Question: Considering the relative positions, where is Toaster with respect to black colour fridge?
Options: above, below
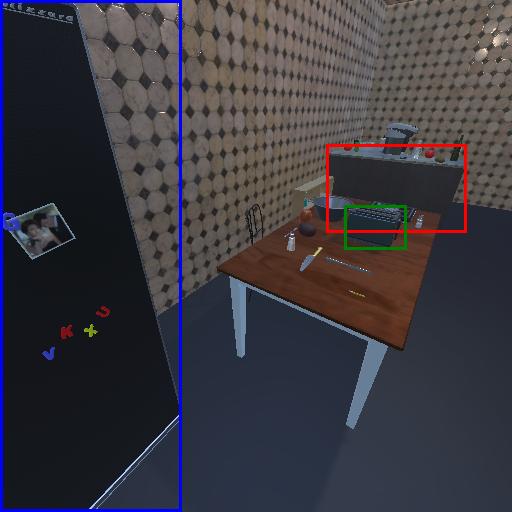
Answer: above